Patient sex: F
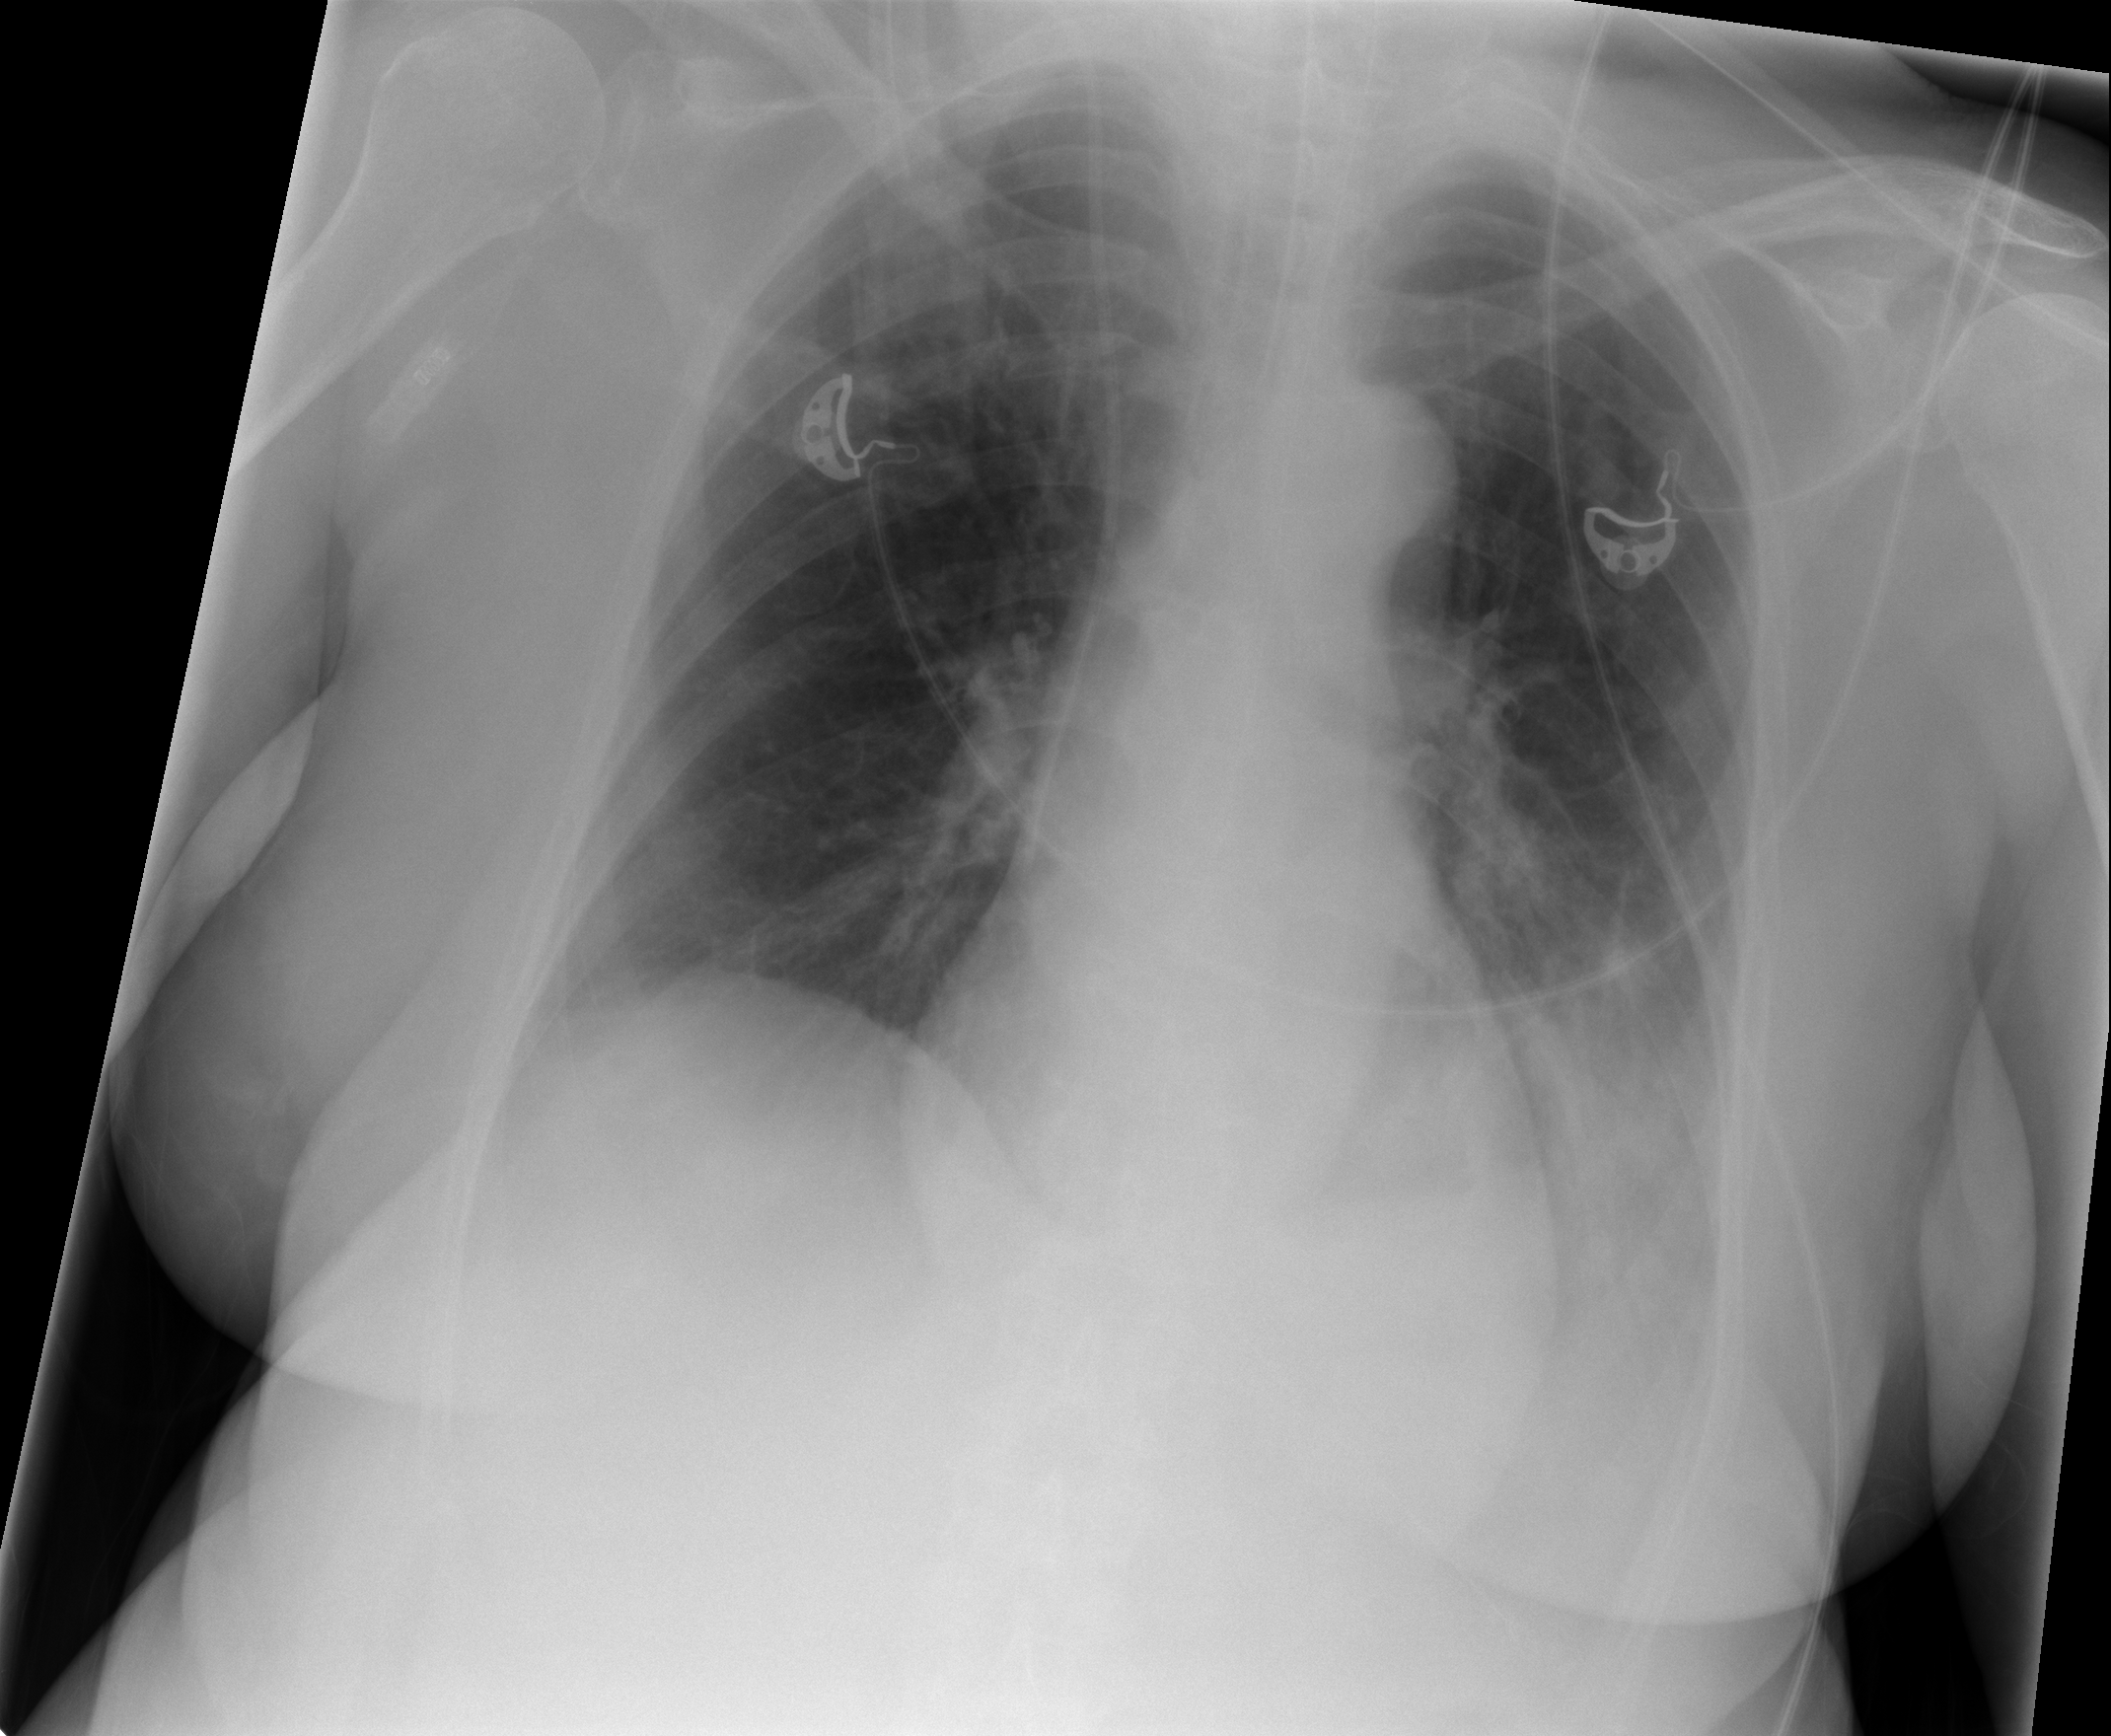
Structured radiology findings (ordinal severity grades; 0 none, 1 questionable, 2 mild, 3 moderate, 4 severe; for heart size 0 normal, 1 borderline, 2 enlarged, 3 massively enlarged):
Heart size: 0
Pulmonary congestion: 0
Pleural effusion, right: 1
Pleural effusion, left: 2
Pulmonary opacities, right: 0
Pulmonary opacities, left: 2
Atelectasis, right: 1
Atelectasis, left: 2